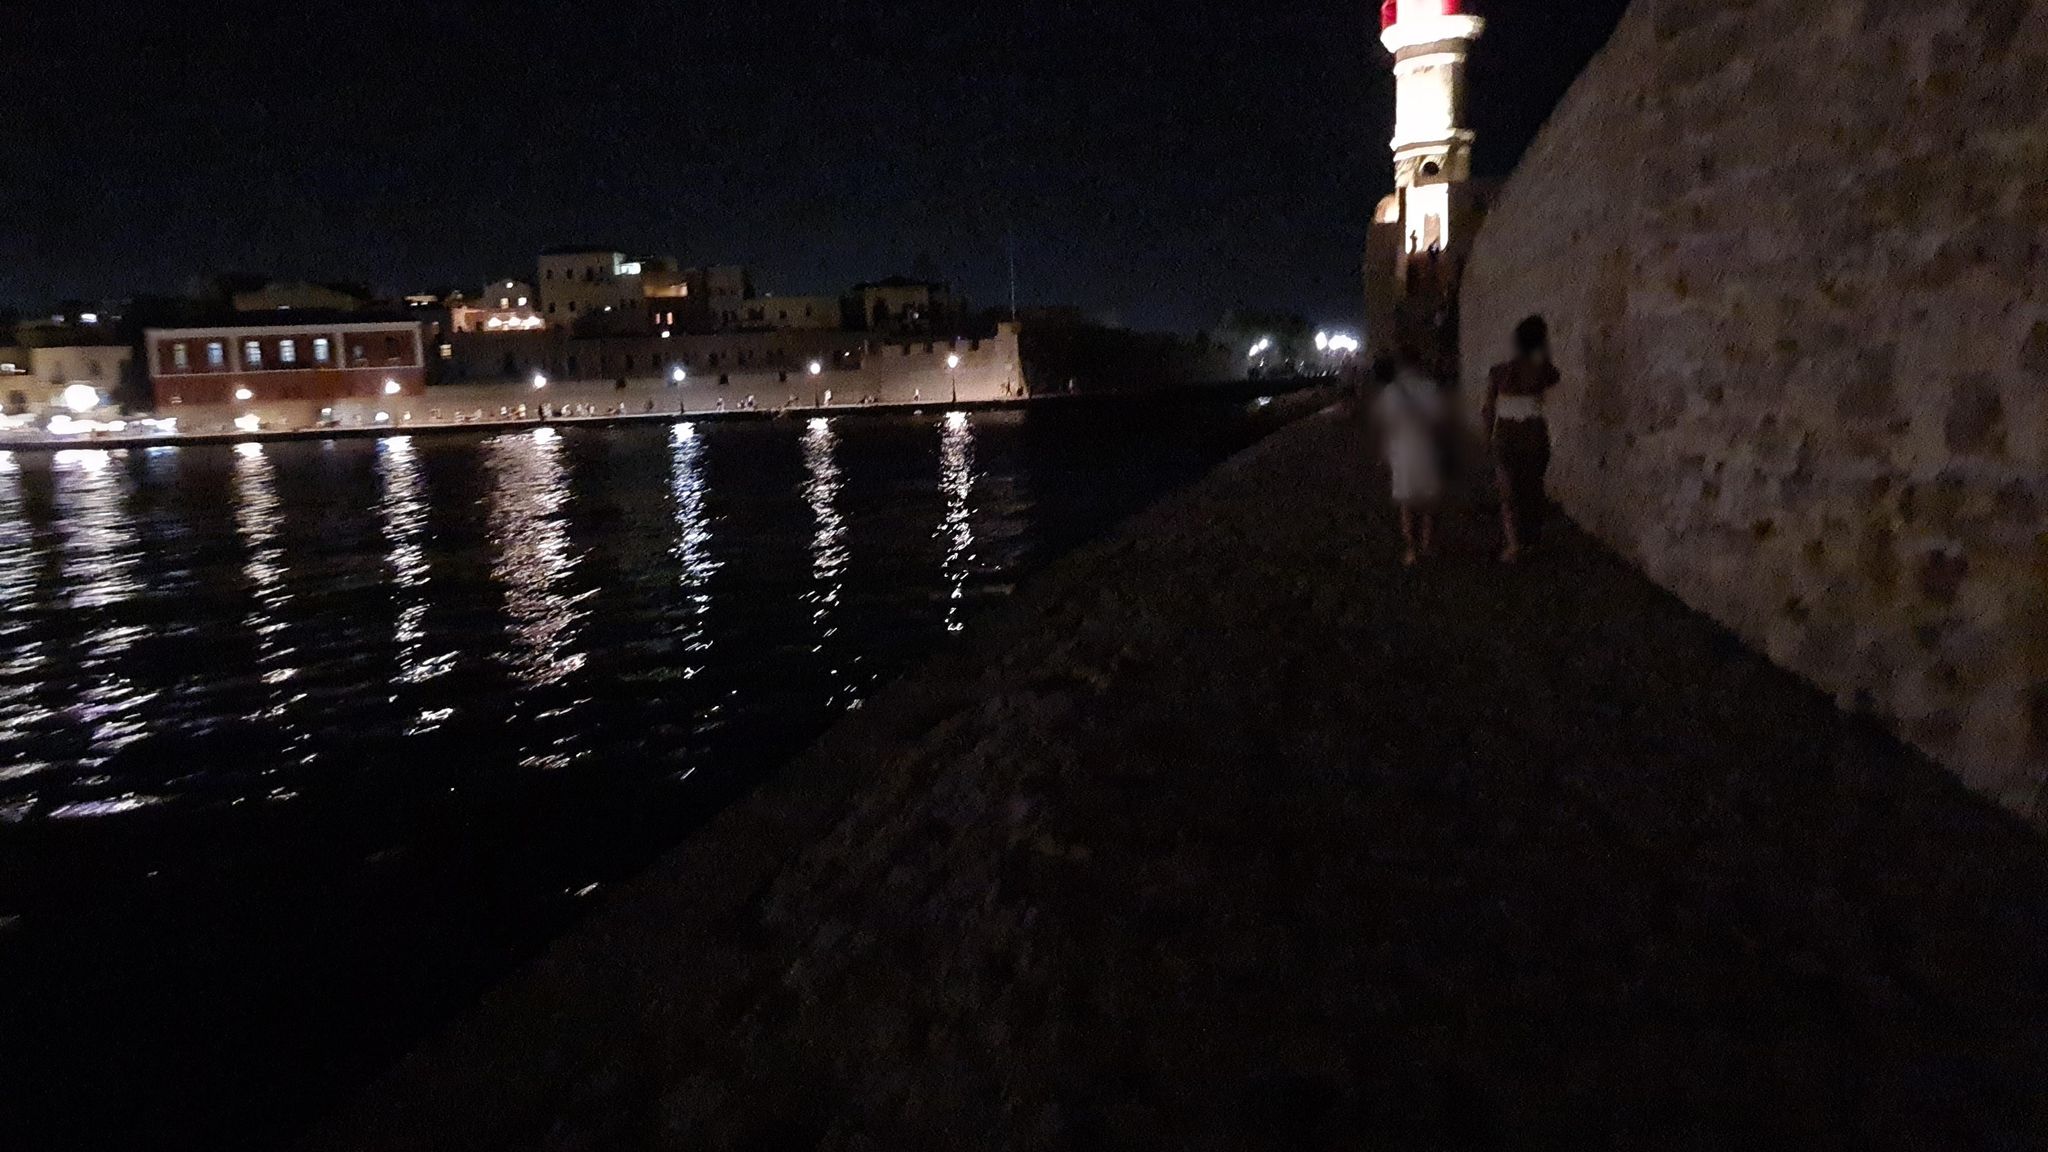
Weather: snowy
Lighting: night
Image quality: slightly poor
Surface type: walking surface
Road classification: footway, steps, path
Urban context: urban centre
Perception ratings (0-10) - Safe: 1.71, Lively: 0.77, Beautiful: 5.3, Boring: 4.93, Depressing: 1.68, Wealthy: 6.88